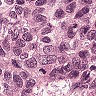
Metastatic tissue present: yes